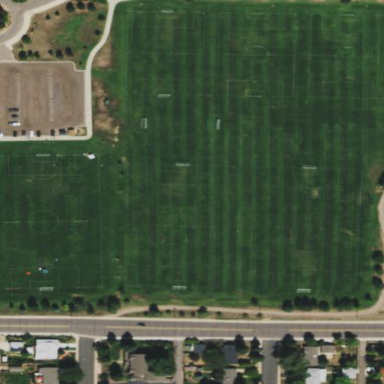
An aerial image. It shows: Soccer pitch designated for leisure and sports activities.